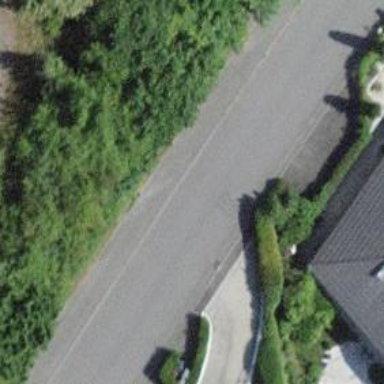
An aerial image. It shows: Hedge barrier.